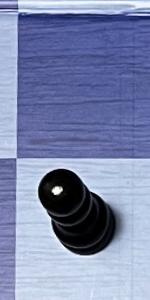
Label: Pawn_Black